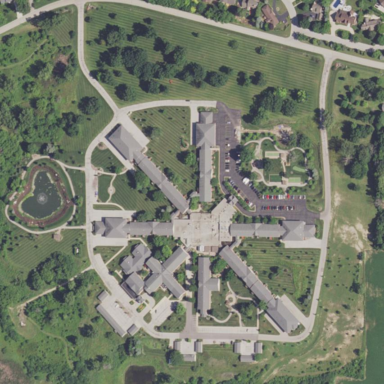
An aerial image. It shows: Nursing home.